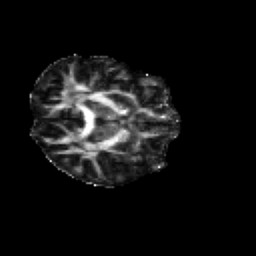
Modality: FA
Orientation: axial
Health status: healthy
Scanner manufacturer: siemens
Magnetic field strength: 3 T
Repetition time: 12 s
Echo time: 0.092 s